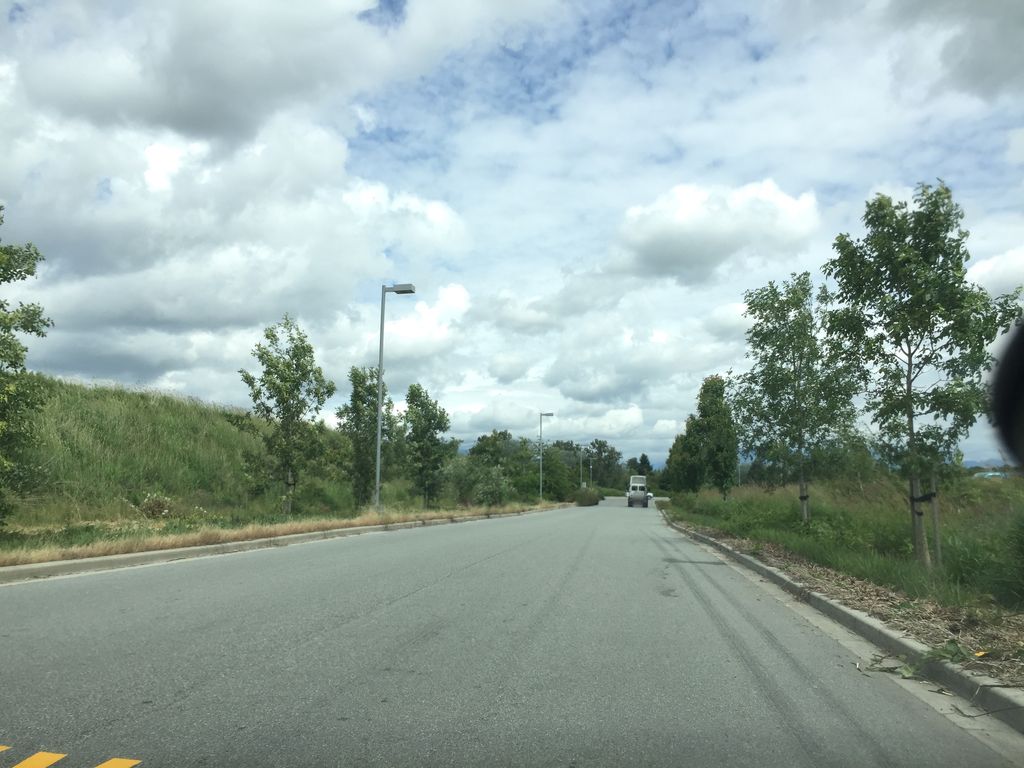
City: vancouver